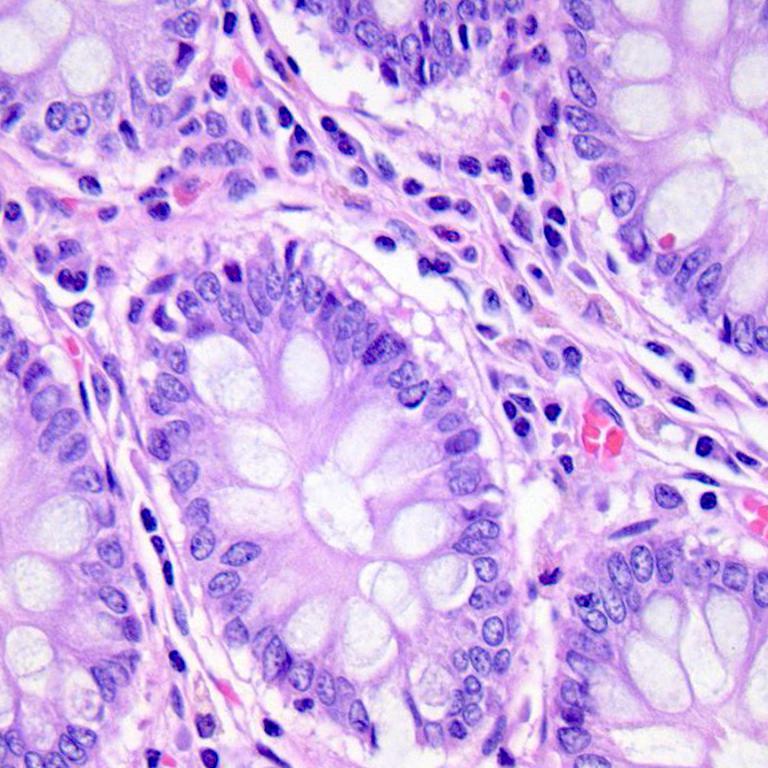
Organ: colon
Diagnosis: benign